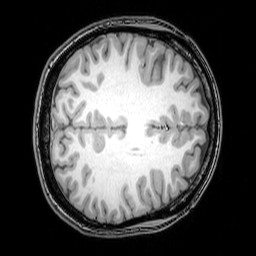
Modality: T1w
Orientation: axial
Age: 26
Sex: female
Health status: healthy
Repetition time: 0.081 s
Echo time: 0.037 s